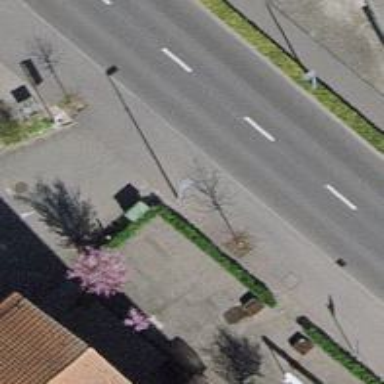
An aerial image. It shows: Unmarked crossing on the road.